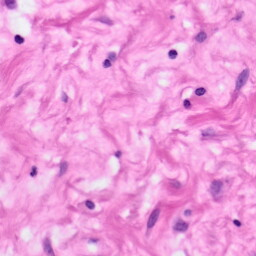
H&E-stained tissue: Pancreatic